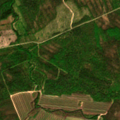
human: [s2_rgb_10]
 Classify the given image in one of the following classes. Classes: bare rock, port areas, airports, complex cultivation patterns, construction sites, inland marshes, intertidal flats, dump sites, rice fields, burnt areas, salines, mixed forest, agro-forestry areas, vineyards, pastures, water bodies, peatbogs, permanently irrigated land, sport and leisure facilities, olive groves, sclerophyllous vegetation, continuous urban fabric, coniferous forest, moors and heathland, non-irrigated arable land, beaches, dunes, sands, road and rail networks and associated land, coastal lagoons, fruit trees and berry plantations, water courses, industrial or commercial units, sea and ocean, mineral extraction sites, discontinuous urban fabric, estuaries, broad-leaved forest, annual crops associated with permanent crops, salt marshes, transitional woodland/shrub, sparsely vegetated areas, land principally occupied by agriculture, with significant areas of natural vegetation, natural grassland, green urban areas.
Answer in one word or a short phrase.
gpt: non-irrigated arable land, mixed forest, transitional woodland/shrub